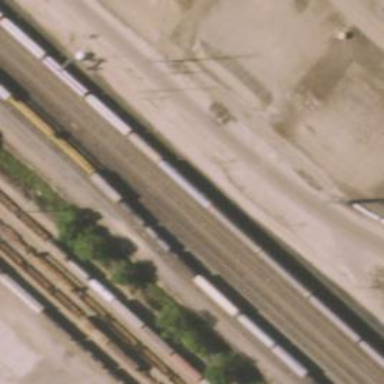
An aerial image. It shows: Railway siding for service.